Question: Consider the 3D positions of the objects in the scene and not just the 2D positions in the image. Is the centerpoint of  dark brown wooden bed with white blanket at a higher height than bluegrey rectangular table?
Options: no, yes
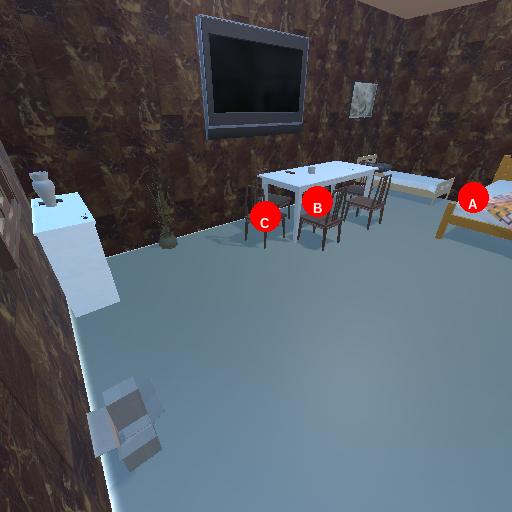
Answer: no